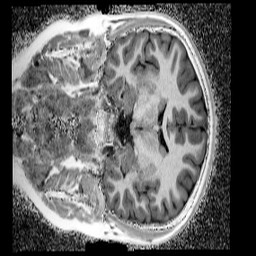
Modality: UNIT1_denoised
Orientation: coronal
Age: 12
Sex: female
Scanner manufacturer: siemens
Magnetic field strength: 3 T
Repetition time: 4 s
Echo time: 0.00299 s